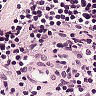
Metastatic tissue present: no